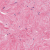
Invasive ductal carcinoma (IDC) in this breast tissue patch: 0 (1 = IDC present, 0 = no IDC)